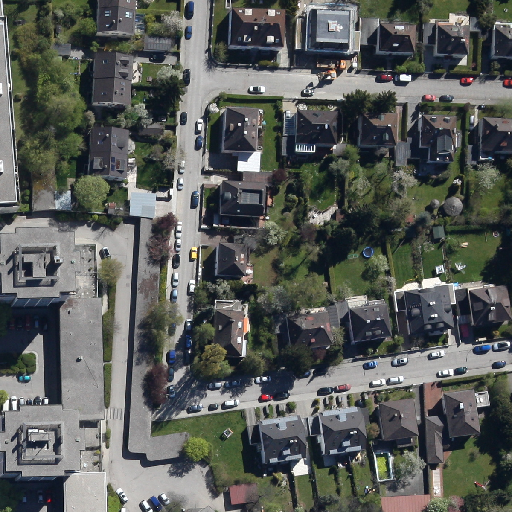
Referring expression: sidewalk